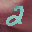
Label: 2